Question: i have this case and i didn't know how to solve it.
i have three classes.
1. Videos have fields [image url,video url,description].....
2. Activities have fields [user(pointer),video(pointer),type(like or comment),content].....
3. Users have fields [username,password... ect].....
i want to make query to return data like this.
- - - - - -
i know parse post example for project have something like that, but its !!!

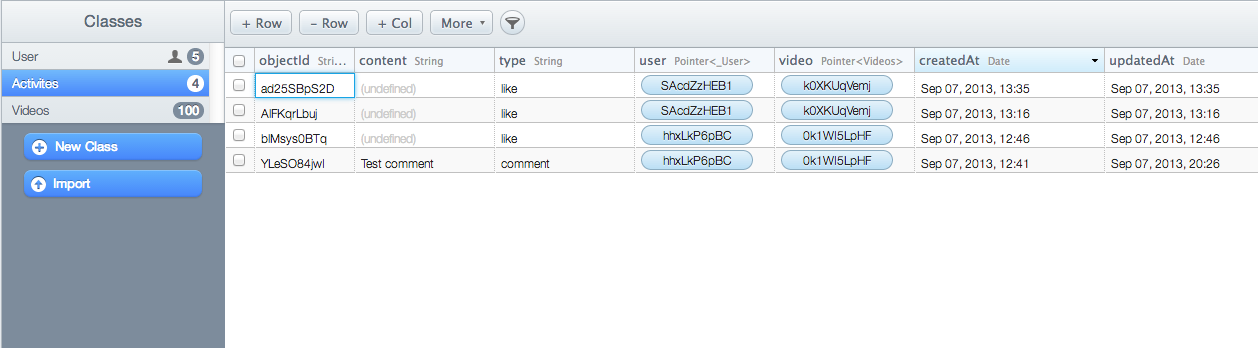
Answer: From -
I think this query will be way too complicated, if not impossible.
When you render the cell or view for a Video, you will need to do three other asynchronous queries for the like count, comment count, and whether a user likes the video or not. This isn't a bad thing. It makes your app more responsive (even if there are three additional API requests involved). Instead of waiting for one very complicated and potentially long query to finish executing, you can do one query (for the Video), render the view or cell, and then do the other queries in the background and display them whenever they finish.
One thing you should strongly consider is to put the like count and comment count on the Video object itself. Whenever someone likes the video, increment the count. If they unlike it, decrement the count. Same thing with comment. This will eliminate two API requests.